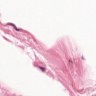
Metastatic tissue present: no